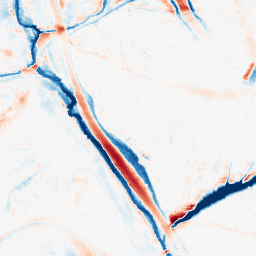
Category: morphological
Decomposition family: morphological_ellipse
Decomposition parameters: operation: average
width: 20
height: 30
Upsampling method: lanczos
Upsampling parameters: scale: 4
Upsampling scale: 4